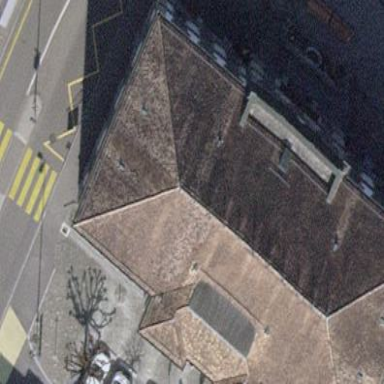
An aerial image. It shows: Building with grey half-hipped roof.